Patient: sex M, age 71
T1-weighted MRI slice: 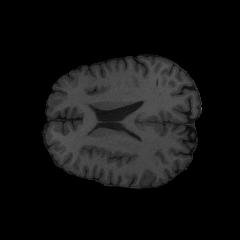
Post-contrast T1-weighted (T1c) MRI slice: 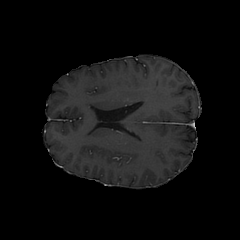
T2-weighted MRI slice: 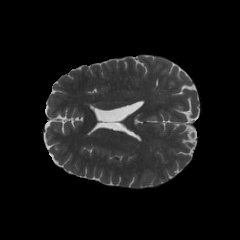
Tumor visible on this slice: no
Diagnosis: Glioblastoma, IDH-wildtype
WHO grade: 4